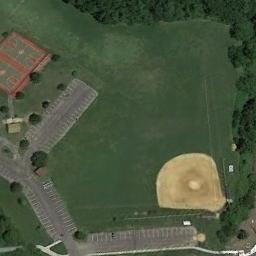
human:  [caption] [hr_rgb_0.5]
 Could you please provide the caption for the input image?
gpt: There is a baseball diamond in the grass surrounded by the parking lot and basketball court .

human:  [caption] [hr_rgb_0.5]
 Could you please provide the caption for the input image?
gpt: A baseball diamond is in the middle of grass .

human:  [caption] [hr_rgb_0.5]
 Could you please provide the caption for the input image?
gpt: A baseball diamond next to some parking lots and two basketball courts beside .

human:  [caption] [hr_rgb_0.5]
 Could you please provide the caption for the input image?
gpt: There are three baseball fields in the picture, One of which is about a quarter as large as the other two .

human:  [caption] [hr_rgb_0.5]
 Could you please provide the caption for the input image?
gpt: Many trees are beside the  baseball diamond .